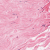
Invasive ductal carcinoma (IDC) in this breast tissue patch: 0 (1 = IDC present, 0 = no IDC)